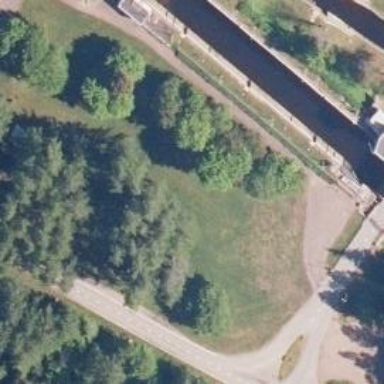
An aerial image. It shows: Lock in the waterway.